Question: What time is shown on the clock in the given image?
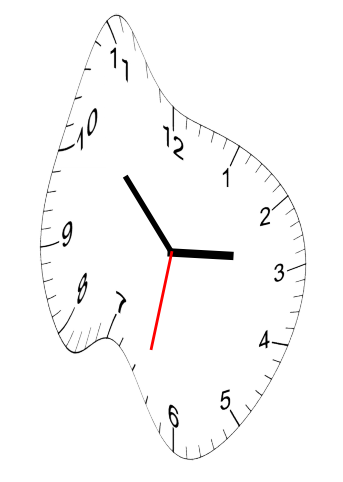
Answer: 02:52:32